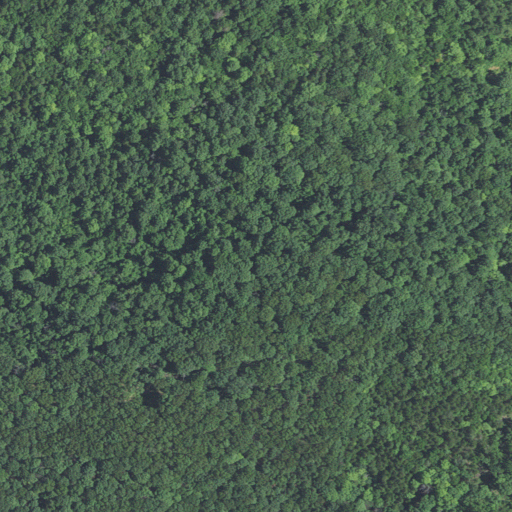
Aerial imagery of mountain in Missouri named Wilkinson Mountain containing deciduous forest, mixed forest, and evergreen forest